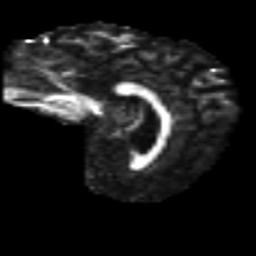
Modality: FA
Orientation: sagittal
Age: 30
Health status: ill
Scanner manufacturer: philips
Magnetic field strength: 3 T
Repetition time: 9 s
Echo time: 0.127 s